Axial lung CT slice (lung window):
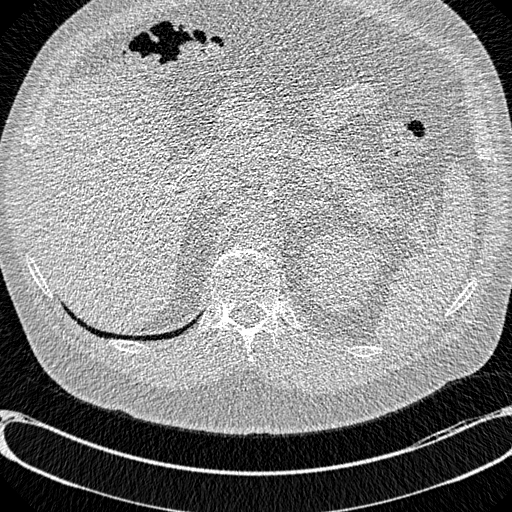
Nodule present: no